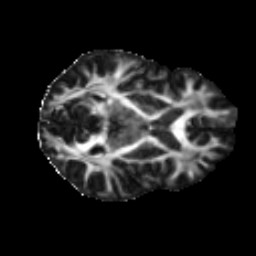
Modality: FA
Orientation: axial
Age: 33
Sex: female
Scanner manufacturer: ge
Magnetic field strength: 3 T
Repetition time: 7.8 s
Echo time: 0.0606 s